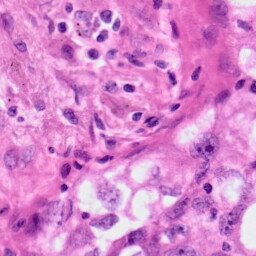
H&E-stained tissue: Lung